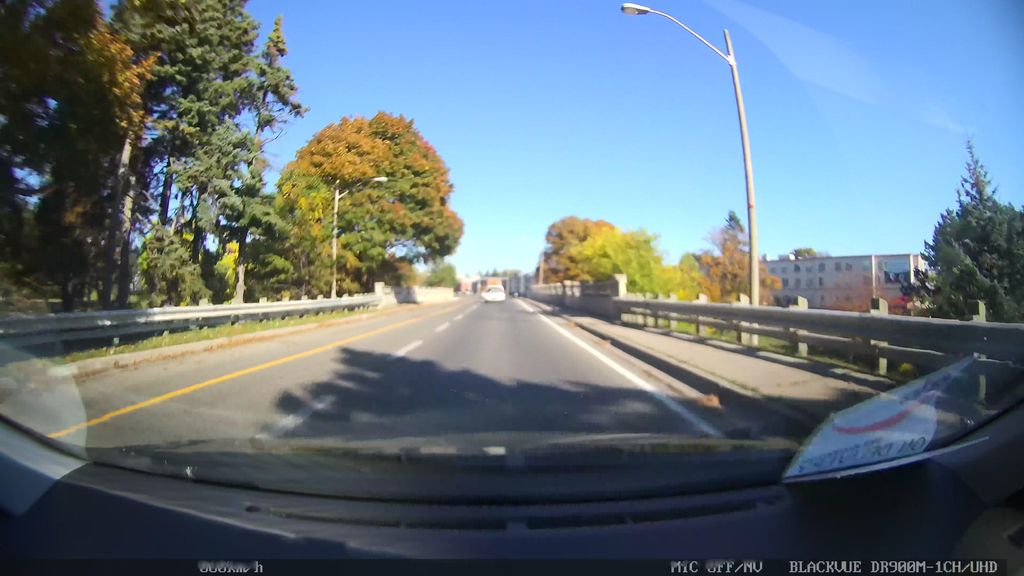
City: toronto